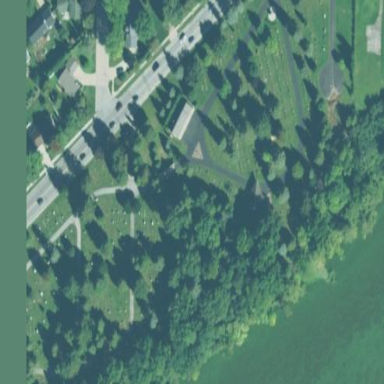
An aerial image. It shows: Cemetery.